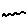
Label: zigzag